Field crop: maize
Growth stage: 2
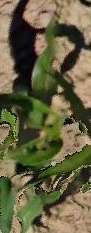
Species: maize